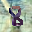
Label: 8